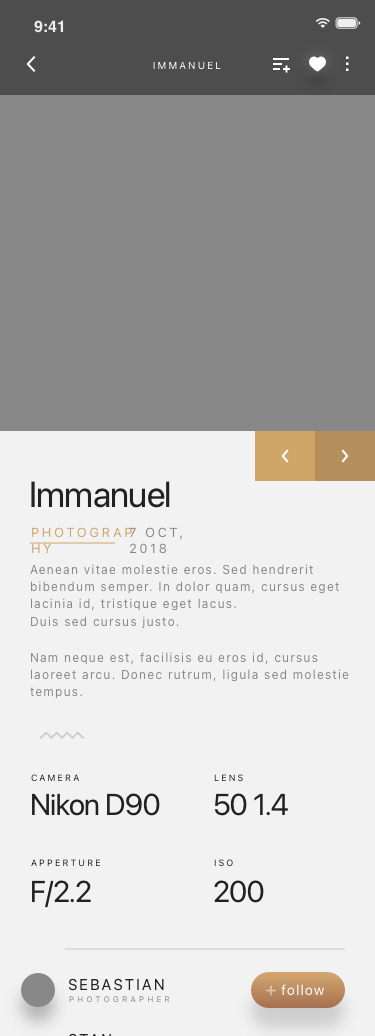
Text in this UI design:
follow
photographer
sebastian stan
200
iso
F/2.2
Apperture
50 1.4
lens
Nikon D90
camera
Aenean vitae molestie eros. Sed hendrerit bibendum semper. In dolor quam, cursus eget lacinia id, tristique eget lacus. Duis sed cursus justo.  Nam neque est, facilisis eu eros id, cursus laoreet arcu. Donec rutrum, ligula sed molestie tempus.
7 OCT, 2018
photography
Immanuel
immanuel
9:41